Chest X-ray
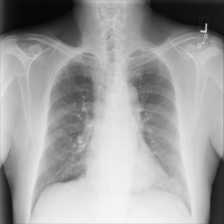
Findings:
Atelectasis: negative
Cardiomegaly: negative
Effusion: negative
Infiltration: negative
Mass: negative
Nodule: negative
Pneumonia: negative
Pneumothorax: negative
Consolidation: negative
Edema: negative
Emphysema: negative
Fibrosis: negative
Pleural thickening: negative
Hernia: negative